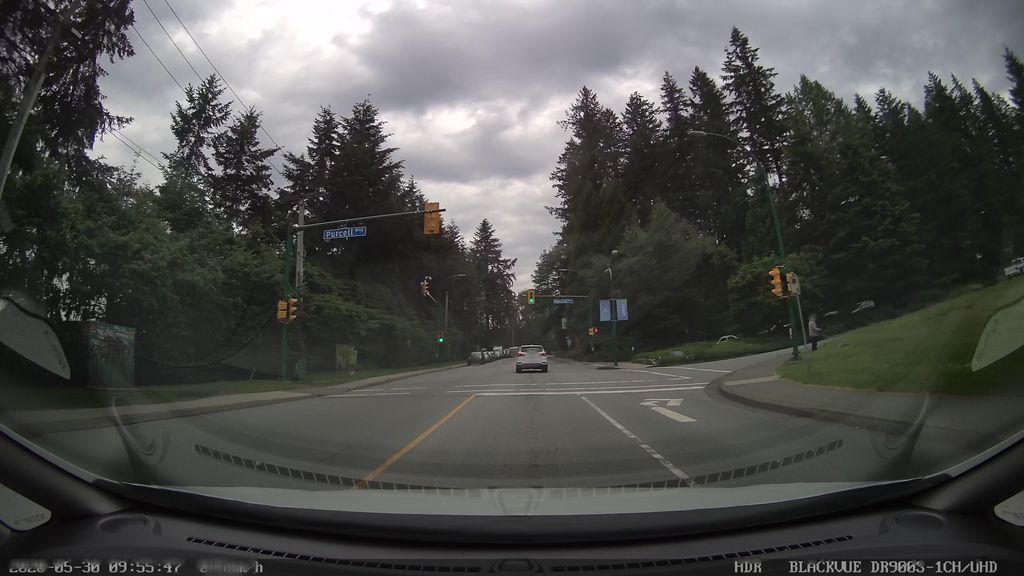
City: vancouver